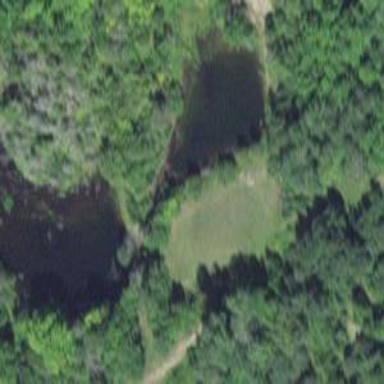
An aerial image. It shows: Peaceful pond surrounded by nature.